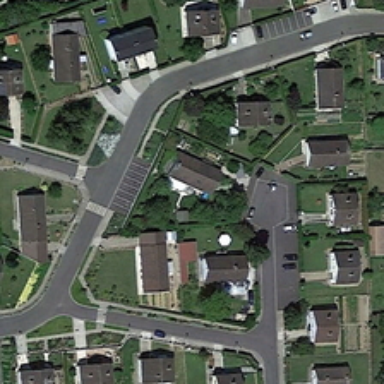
Many buildings and green trees are in a medium residential area .